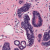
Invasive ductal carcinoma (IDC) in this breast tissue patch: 0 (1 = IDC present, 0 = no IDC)